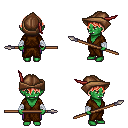
a pixel art fantasy rpg character, female body template, orc, green skin, brown robe, magenta pants, red short bangs hairstyle, leather cap, white cloth bandages, spear, four views (front, back, left, right), 2x2 character sprite sheet, small pixel art, hard edges, no anti-aliasing